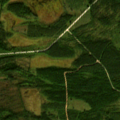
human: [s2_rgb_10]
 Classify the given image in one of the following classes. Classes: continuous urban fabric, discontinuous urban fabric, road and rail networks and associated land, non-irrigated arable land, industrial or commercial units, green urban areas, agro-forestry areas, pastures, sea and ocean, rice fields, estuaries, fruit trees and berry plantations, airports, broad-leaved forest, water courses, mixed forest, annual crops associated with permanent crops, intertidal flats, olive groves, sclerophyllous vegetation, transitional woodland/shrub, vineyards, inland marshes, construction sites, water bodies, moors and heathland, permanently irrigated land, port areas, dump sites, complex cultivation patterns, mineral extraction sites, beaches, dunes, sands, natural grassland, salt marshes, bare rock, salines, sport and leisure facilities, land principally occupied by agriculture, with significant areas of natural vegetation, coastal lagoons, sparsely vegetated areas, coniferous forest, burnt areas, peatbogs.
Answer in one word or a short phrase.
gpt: coniferous forest, mixed forest, transitional woodland/shrub